Brain MRI, t2w sequence, axial 2D slice.
Patient: age 29, sex M, weight 95 kg, height 1.95 m
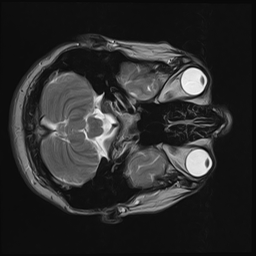